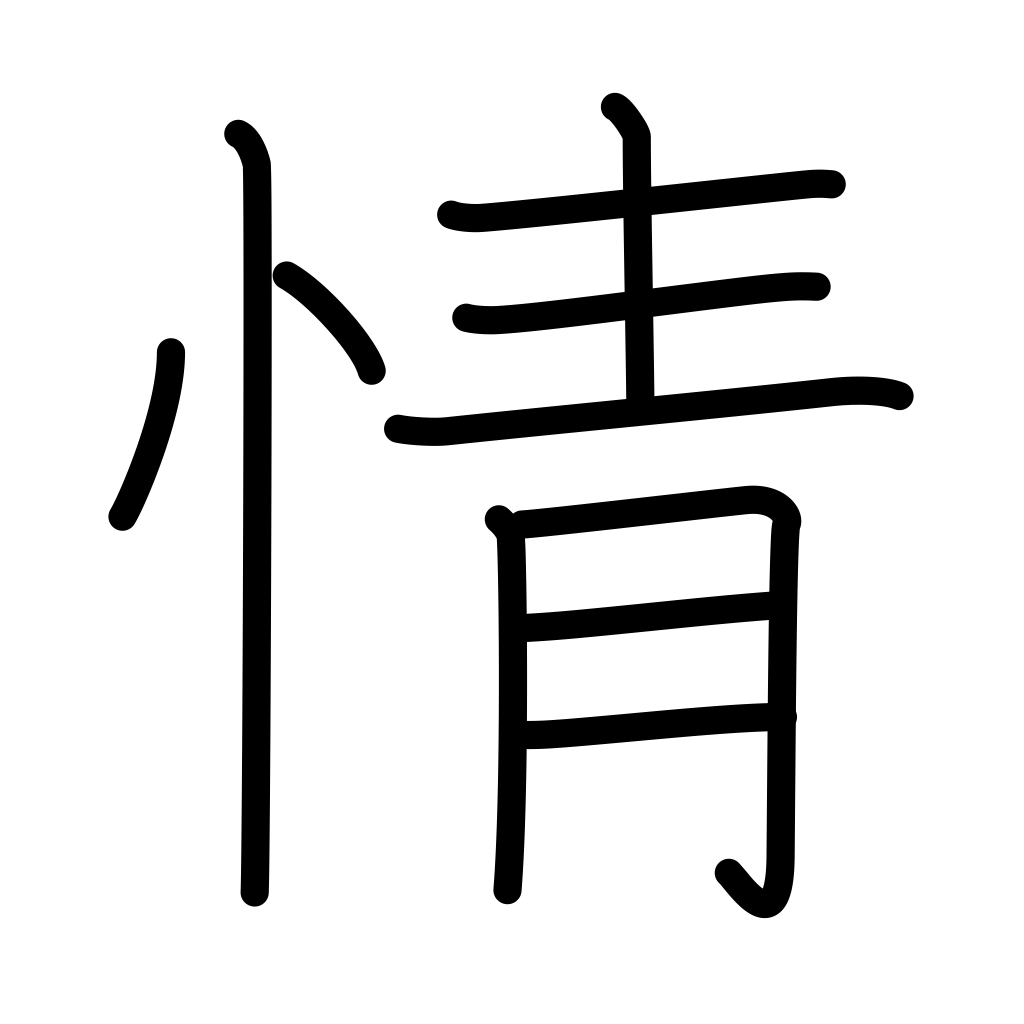
Meaning: feelings, emotion, passion, sympathy, circumstances, facts